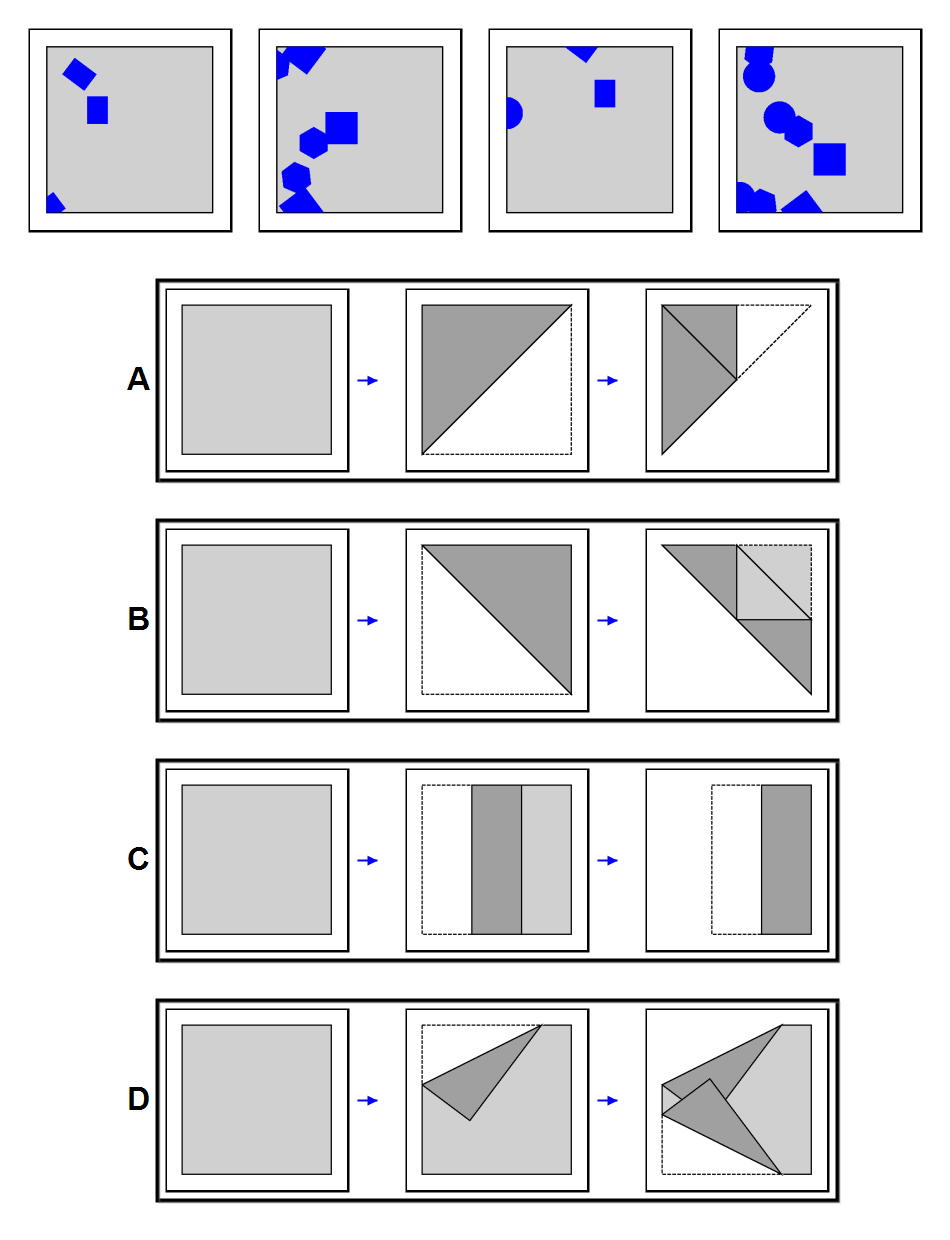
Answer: D